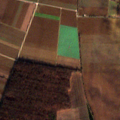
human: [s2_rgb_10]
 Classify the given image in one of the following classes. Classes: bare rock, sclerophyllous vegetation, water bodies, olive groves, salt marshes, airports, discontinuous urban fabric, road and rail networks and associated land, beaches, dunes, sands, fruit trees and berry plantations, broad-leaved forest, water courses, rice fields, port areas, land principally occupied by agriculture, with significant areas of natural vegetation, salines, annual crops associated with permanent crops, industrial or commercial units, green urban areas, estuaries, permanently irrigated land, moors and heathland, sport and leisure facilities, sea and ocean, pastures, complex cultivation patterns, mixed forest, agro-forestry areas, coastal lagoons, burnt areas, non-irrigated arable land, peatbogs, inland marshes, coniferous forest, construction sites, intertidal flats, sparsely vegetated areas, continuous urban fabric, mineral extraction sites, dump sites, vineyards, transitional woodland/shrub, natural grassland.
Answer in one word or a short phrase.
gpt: non-irrigated arable land, pastures, broad-leaved forest